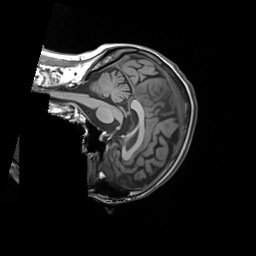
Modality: T1w
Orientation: sagittal
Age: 64
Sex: female
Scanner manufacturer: siemens
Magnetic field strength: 3 T
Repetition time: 1.55 s
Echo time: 0.00234 s